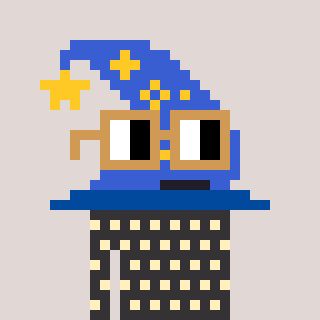
a pixel art character with square brown glasses, a wizard hat-shaped head and a grayscale-colored body on a warm background